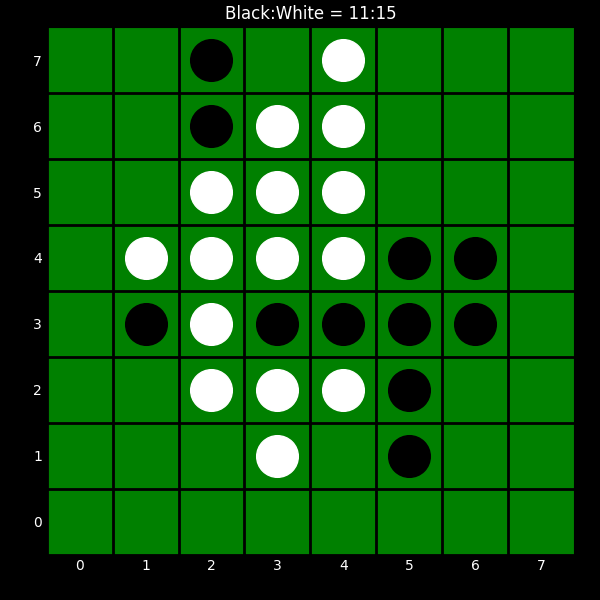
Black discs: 11
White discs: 15